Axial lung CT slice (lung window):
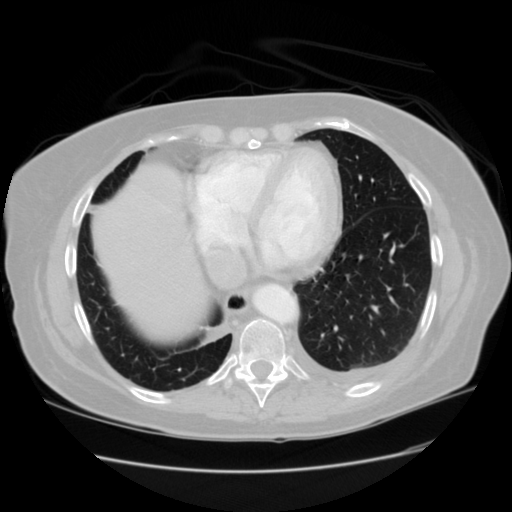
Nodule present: no